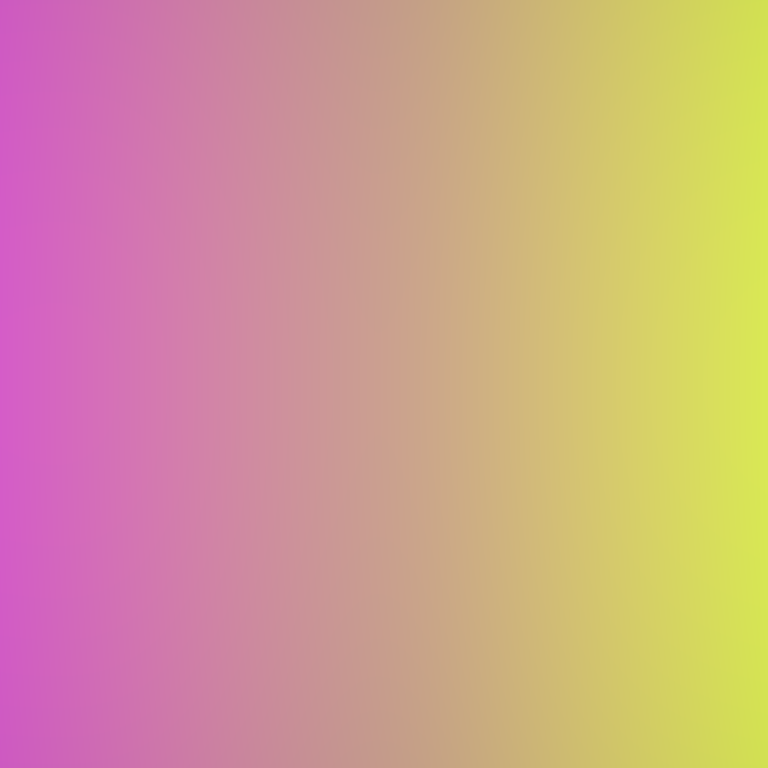
Abstract light effect, smooth gradient from soft pink to bright yellow, dreamy atmosphere, diffuse light, no room, no furniture, no objects.